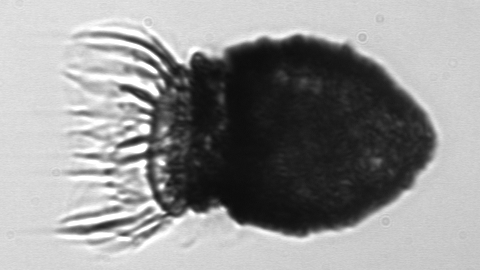
Label: Stenosemella_morphotype1